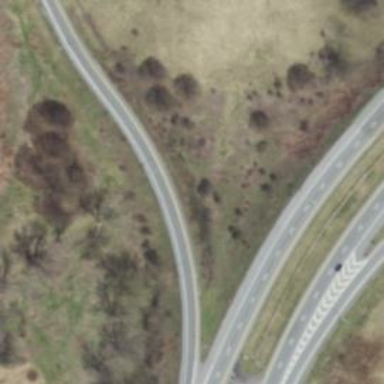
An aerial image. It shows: Trunk link highway.